Field crop: tomato
Growth stage: 2
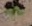
Species: solanum